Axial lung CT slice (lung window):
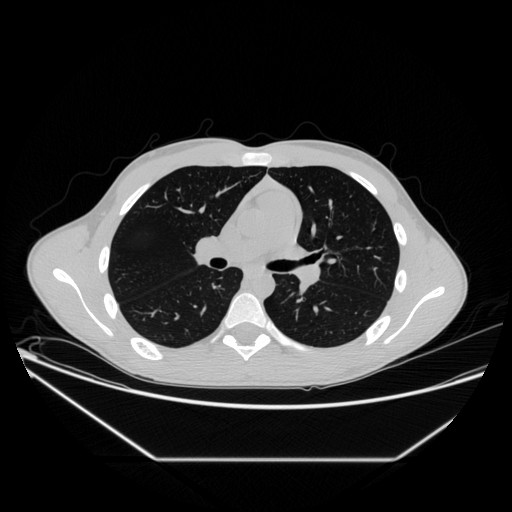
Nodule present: no